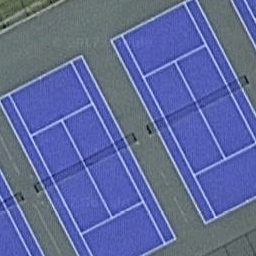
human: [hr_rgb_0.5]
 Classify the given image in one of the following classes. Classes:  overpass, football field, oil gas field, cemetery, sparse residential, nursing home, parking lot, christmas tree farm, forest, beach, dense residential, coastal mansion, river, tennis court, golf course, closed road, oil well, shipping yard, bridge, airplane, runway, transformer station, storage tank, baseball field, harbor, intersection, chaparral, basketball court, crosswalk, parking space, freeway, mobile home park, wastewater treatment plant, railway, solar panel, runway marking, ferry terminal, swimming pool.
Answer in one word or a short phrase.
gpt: tennis court